Question: I wondered why 'list.__str__()' stringifies each element by '__repr__()' in follow case:
'''
class A:
def __repr__(self):
return 'repr()'
def __str__(self):
return 'str()'
print(str([A(), A()])) # output: [repr(), repr()]
'''

First, I tried running above code in other python interpreter and get same result.
Then I googled whether this behavior has been defined in the spec or not, however I couldn't find any document about 'list.__str__()''s procedure. I found <URL>, but it's not enough. It doesn't defined any procedure.
Do any specifications for 'list.__str__' exist or not?
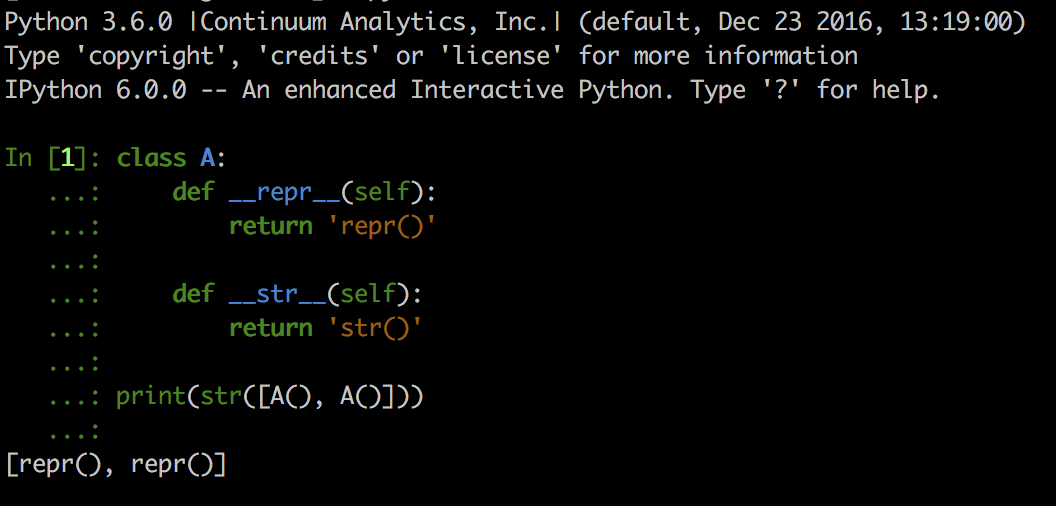
Answer: This might not be explicitly specified, but there is certainly logic to it. You're looking at the per type methods for <URL> type. If you read the documentation for '__str__', it shows that the default implementation is to fall back on '__repr__'. The core difference between the two is that '__str__' is not expected to produce a valid Python expression, while '__repr__' is. Lists, being a Python standard type, are naturally expected to show as valid expressions, thus should have repr, and repr will rely on calling repr for the contained items as well, or the expression might break.
We end up with one question: How should lists be shown differently for str than for repr? This is where for instance a type for a deck of cards might produce '"queen of hearts"' instead of 'Card(1,12)'. There's no obvious choice for a list, so it just has no '__str__'.
We can even verify that this is the case:
'''
>>> list.__str__
<slot wrapper '__str__' of 'object' objects>
>>> list.__repr__
<slot wrapper '__repr__' of 'list' objects>
'''
The '__str__' is inherited from 'object', and not specialized for 'list'.